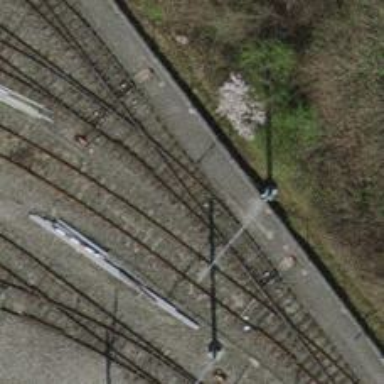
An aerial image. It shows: Light rail yard with electrified tracks featuring single contact line.